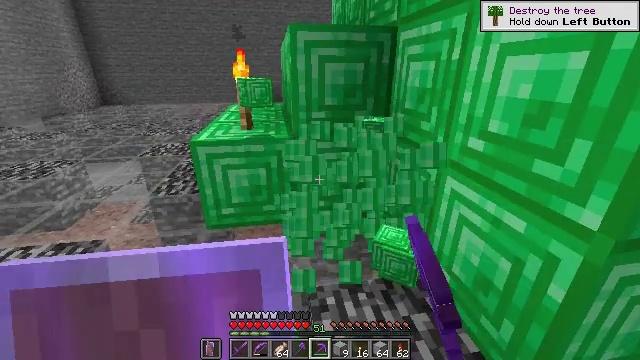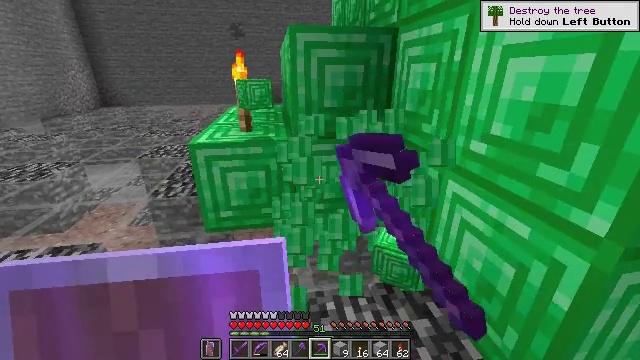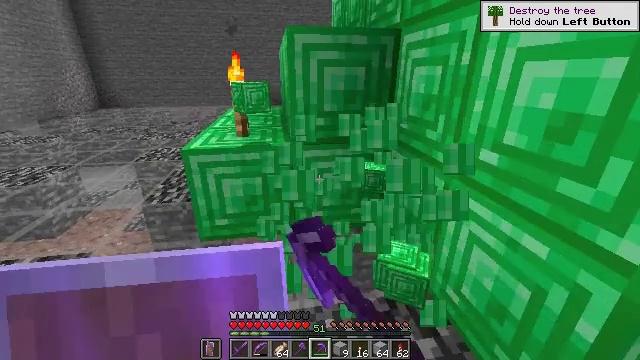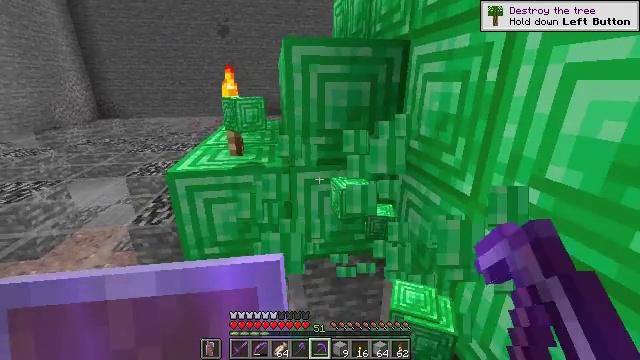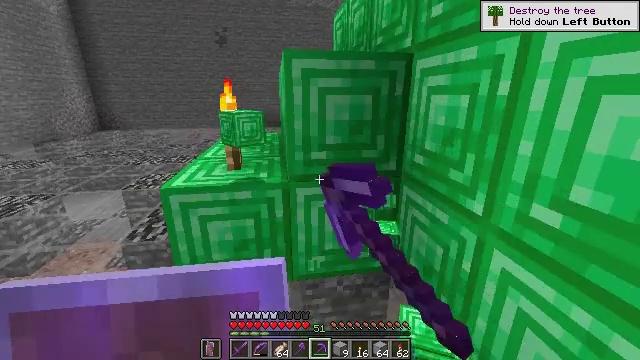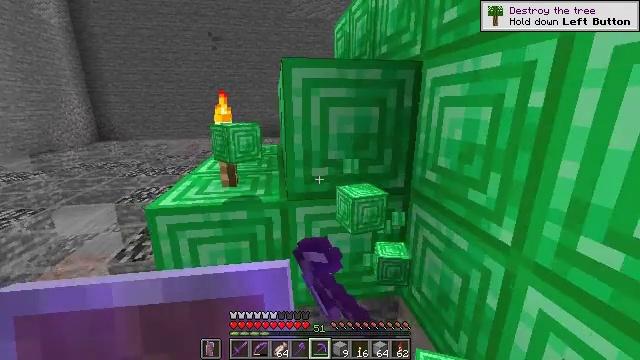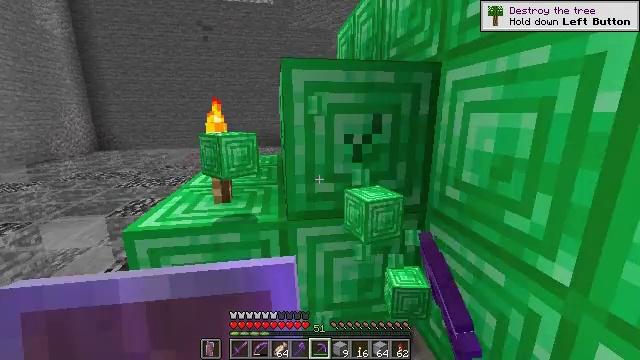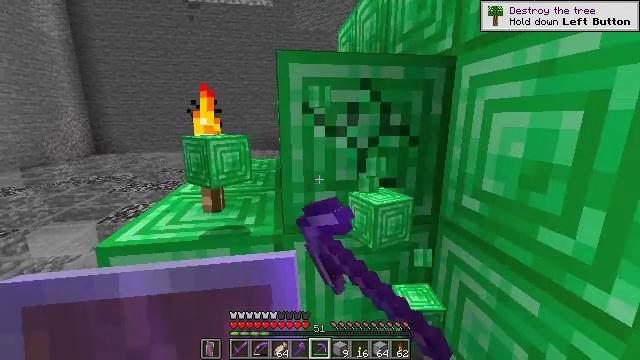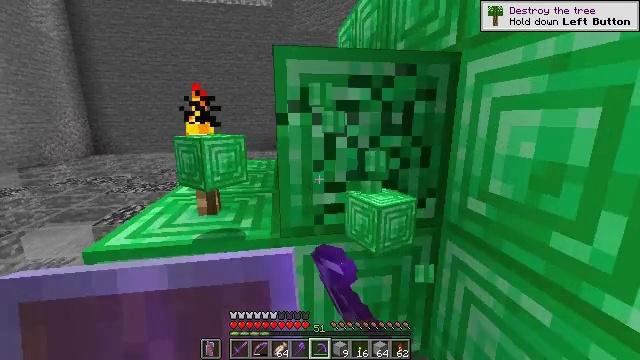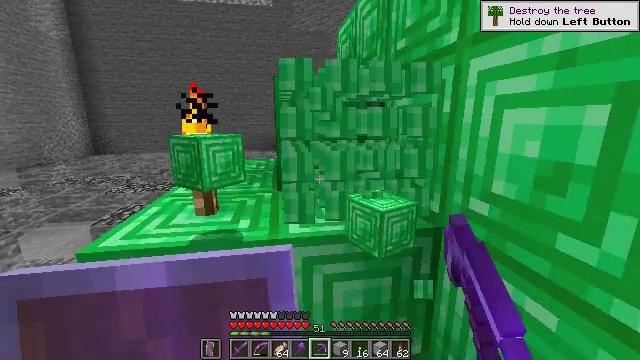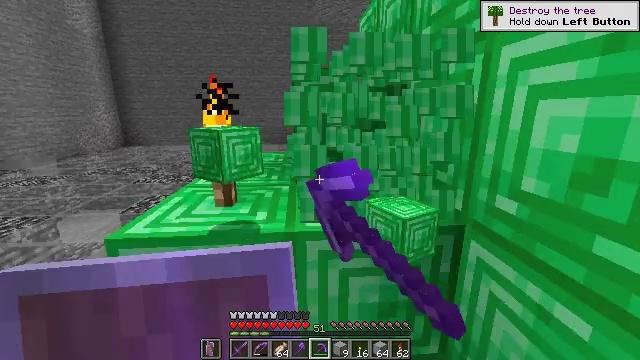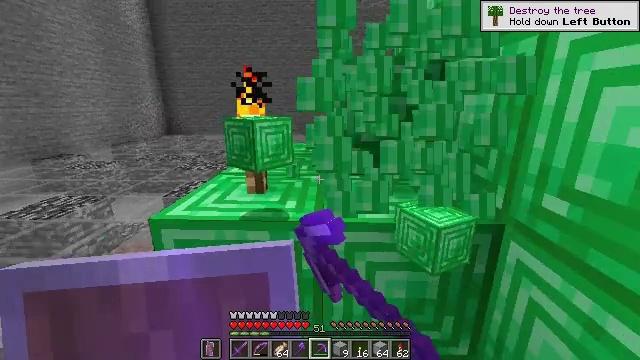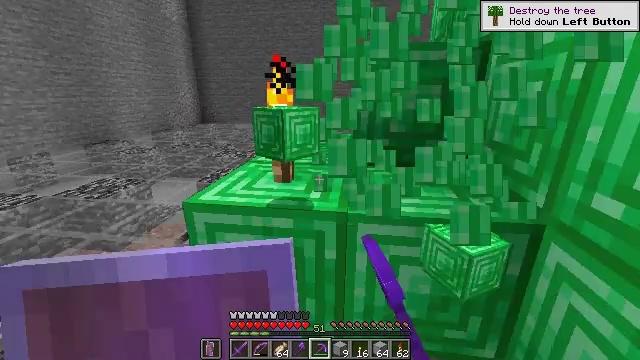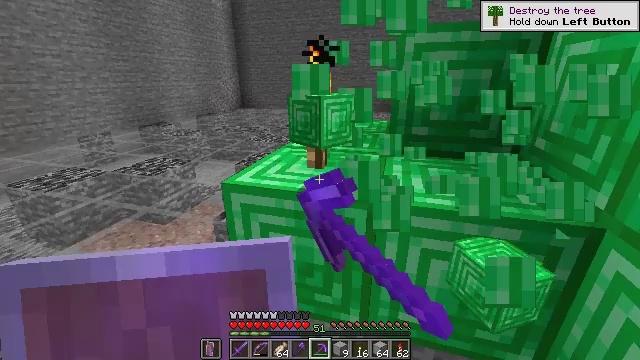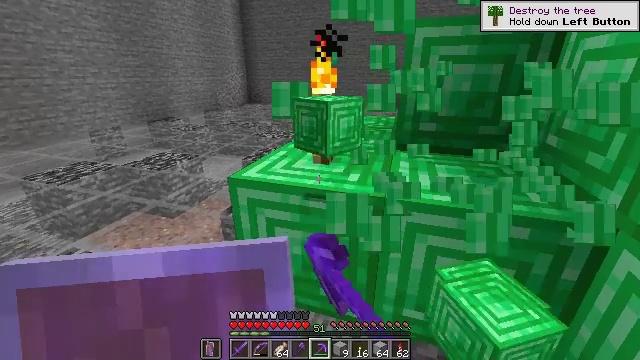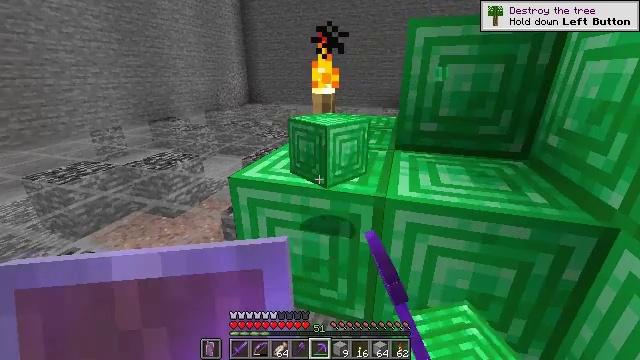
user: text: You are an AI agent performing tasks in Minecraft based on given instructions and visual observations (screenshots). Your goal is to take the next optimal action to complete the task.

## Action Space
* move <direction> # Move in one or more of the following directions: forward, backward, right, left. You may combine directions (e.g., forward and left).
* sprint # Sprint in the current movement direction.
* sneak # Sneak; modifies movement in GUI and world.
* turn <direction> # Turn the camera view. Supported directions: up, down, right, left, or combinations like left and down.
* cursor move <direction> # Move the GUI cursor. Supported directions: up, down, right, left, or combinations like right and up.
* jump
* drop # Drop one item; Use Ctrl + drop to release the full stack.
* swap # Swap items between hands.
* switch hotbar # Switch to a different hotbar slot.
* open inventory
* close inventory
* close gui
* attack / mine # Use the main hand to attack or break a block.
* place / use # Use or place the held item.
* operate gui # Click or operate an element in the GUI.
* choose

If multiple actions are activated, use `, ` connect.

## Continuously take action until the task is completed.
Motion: motion action
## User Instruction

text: Attack the emerald block with a tool.
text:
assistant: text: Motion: move forward, attack / mine
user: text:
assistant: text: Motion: move forward, attack / mine
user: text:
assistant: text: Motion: move forward, turn up, attack / mine
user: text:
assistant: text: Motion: move forward, turn up, attack / mine
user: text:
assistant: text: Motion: move forward, turn up, attack / mine
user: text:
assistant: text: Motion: move forward, turn up, attack / mine
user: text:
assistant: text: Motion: attack / mine
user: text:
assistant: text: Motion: attack / mine
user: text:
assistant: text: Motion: attack / mine
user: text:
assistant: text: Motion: turn left and down, attack / mine
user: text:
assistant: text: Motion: turn left and down, attack / mine
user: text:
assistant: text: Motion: turn left and down, attack / mine
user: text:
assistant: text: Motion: turn left and down, attack / mine
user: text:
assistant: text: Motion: turn left, attack / mine
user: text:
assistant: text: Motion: attack / mine
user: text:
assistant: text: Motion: attack / mine
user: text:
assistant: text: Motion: attack / mine
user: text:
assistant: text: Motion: attack / mine
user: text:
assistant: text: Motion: attack / mine
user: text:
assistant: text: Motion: turn right, attack / mine
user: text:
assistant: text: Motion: turn right, attack / mine
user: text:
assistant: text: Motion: attack / mine
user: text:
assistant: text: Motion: attack / mine
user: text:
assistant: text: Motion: attack / mine
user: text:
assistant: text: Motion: turn right, attack / mine
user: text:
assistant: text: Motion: turn right and down, attack / mine
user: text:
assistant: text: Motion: turn right, attack / mine
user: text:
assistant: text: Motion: turn right, attack / mine
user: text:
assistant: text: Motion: attack / mine
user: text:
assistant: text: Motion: attack / mine